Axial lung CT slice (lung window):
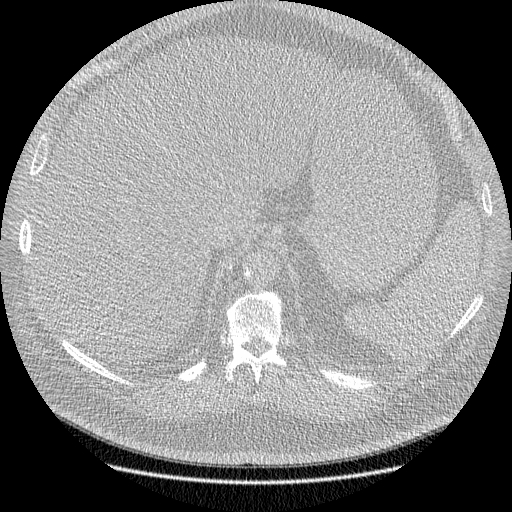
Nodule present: no